Aerial crown-view tile of a tropical tree (Barro Colorado Island, Panama), acquired 20250715:
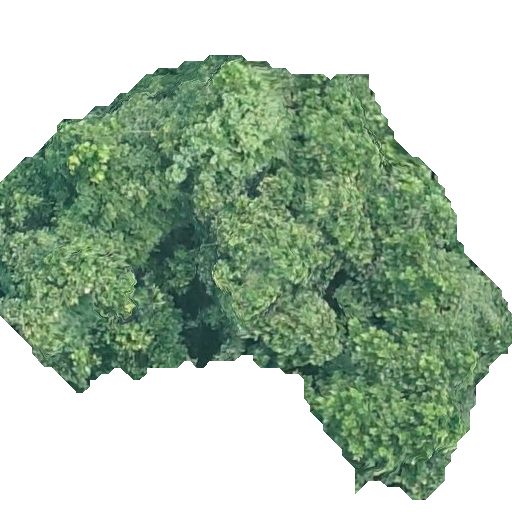
Species: Anacardium excelsum
GBIF accepted scientific name: Anacardium excelsum
Crown area: 209.497 m²